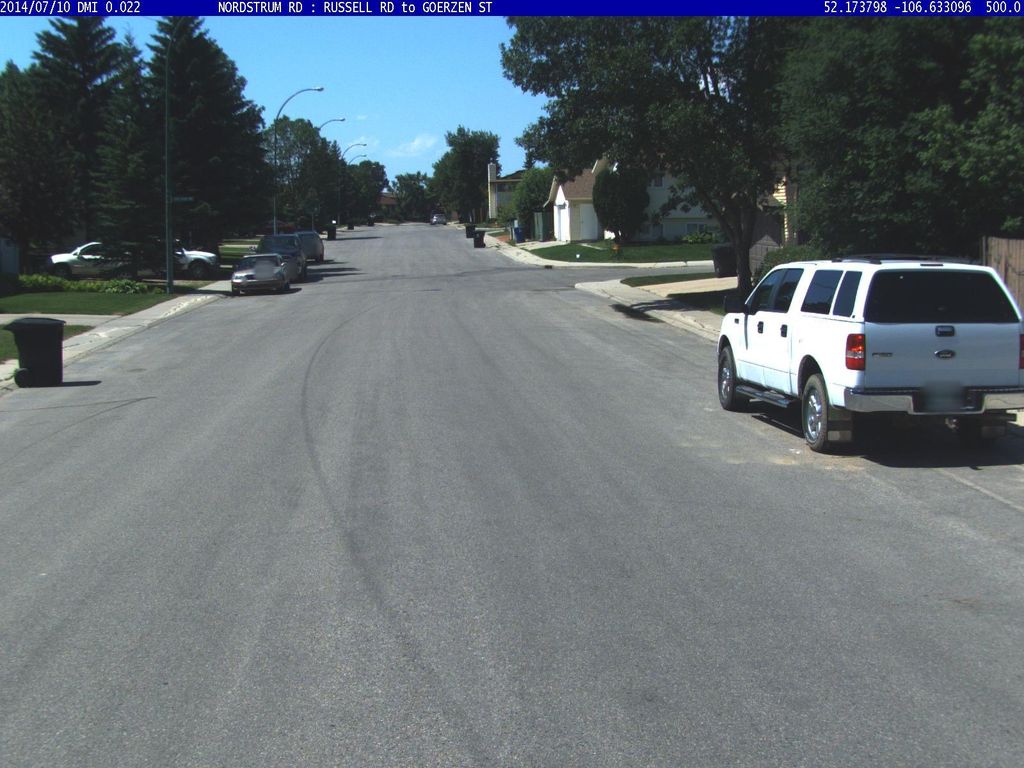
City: saskatoon